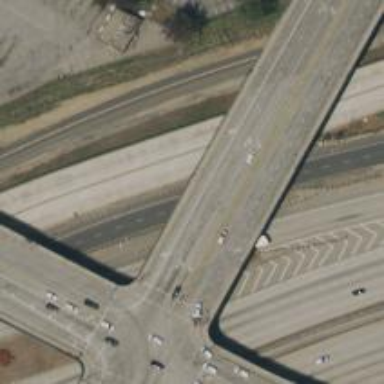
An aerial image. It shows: Primary highway crossing over bridge.